Question: I'm trying to figure out this eclipse aptana plugin (coming from a visual studio background). When I try to debug my project as follows:

It throws this error:
'Unable to find 'rdebug-ide' binary script. May need to install 'ruby-debug-ide' gem, or may need to add your gem executable directory to your PATH (check location via 'gem environment').'
This is 'gem environment':
'''
RubyGems Environment:
- RUBYGEMS VERSION: 1.5.2
- RUBY VERSION: 1.9.2 (2011-02-18 patchlevel 180) [i386-mingw32]
- INSTALLATION DIRECTORY: C:/Ruby192/lib/ruby/gems/1.9.1
- RUBY EXECUTABLE: C:/Ruby192/bin/ruby.exe
- EXECUTABLE DIRECTORY: C:/Ruby192/bin
- RUBYGEMS PLATFORMS:
- ruby
- x86-mingw32
- GEM PATHS:
- C:/Ruby192/lib/ruby/gems/1.9.1
- C:/Users/Lol/.gem/ruby/1.9.1
- GEM CONFIGURATION:
- :update_sources => true
- :verbose => true
- :benchmark => false
- :backtrace => false
- :bulk_threshold => 1000
- REMOTE SOURCES:
- http://rubygems.org/
'''
The server can be started, I can go to localhost:3000 and it loads. But I dont understand this error or how to get debugging started. Any idea what is wrong?
PS. Coming from an asp.net mvc background, I can right click controllers folder and add controller. Then right click an action and generate a view for it. Can I not do this in ruby on rails development?
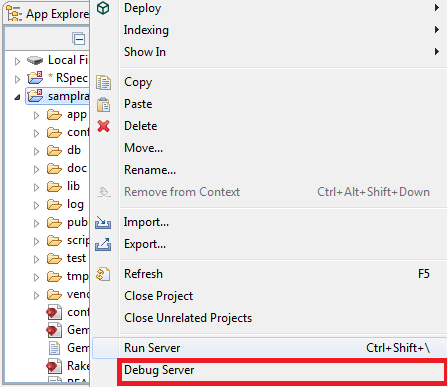
Answer: Issue the following command from the command line:
gem install ruby-debug-ide
The error message is saying that you don't have this gem installed. It seems as though Aptana does not check to see what gems are installed before activating certain features.
In case you don't know what a gem is, think of it as a plugin that is installed system-wide.